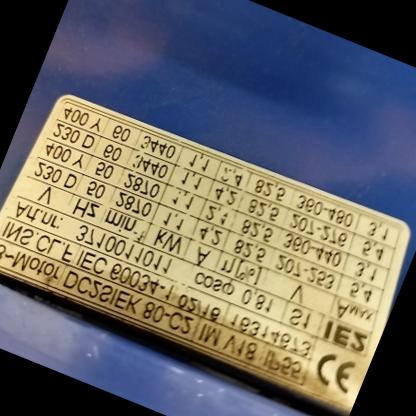
Klasa: tabliczka-znamionowa